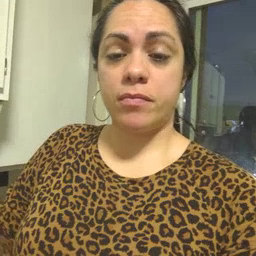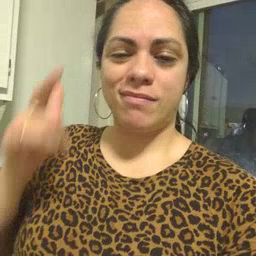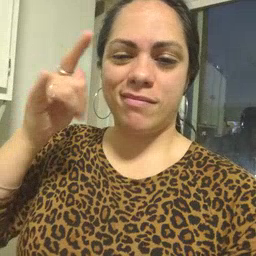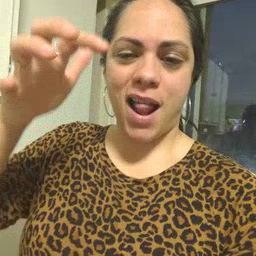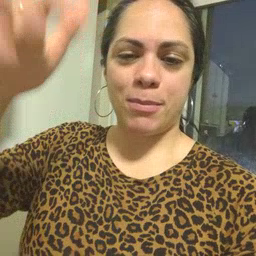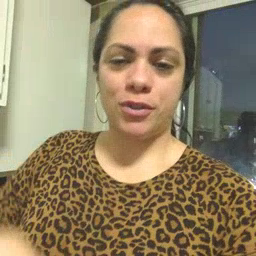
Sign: helicopter